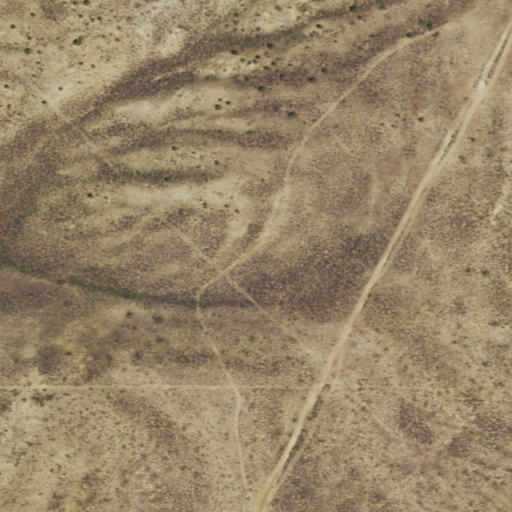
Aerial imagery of cliff(s) in Wyoming named Deep Creek Rim containing only shrub